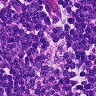
Metastatic tissue present: no